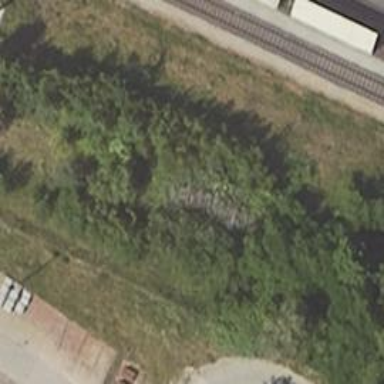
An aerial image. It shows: Abandoned railway.